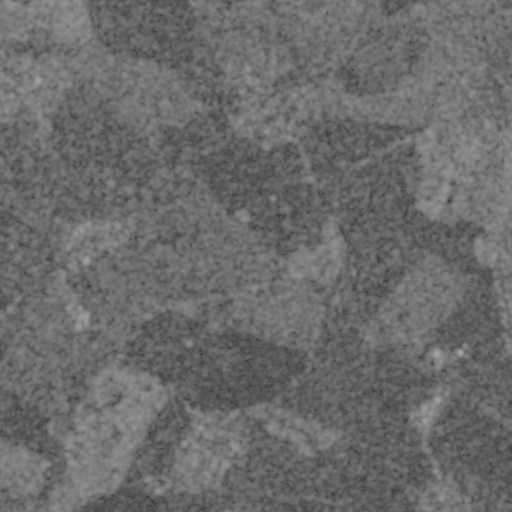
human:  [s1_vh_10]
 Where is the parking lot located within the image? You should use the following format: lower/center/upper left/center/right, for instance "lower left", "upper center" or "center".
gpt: The parking lot is located in the lower right of the image.
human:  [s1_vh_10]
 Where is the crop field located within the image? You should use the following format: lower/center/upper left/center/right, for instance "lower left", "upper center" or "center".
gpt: There is no crop field in the image.

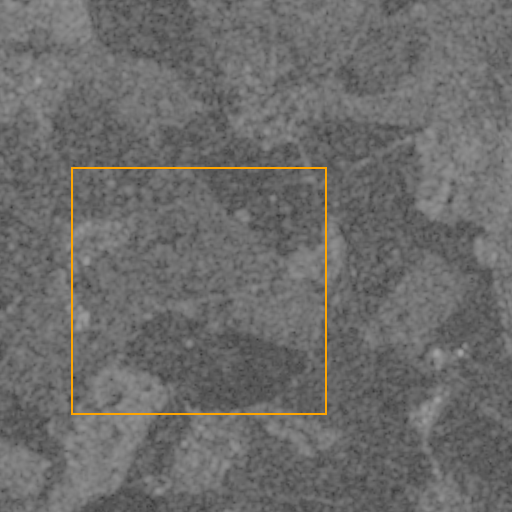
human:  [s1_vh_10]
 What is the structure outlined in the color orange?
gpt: The structure outlined in orange is a crop field.
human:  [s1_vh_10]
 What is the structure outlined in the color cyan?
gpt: There is no cyan outline.